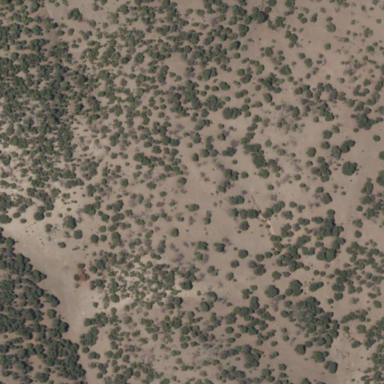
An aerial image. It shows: Patch of scrub vegetation.